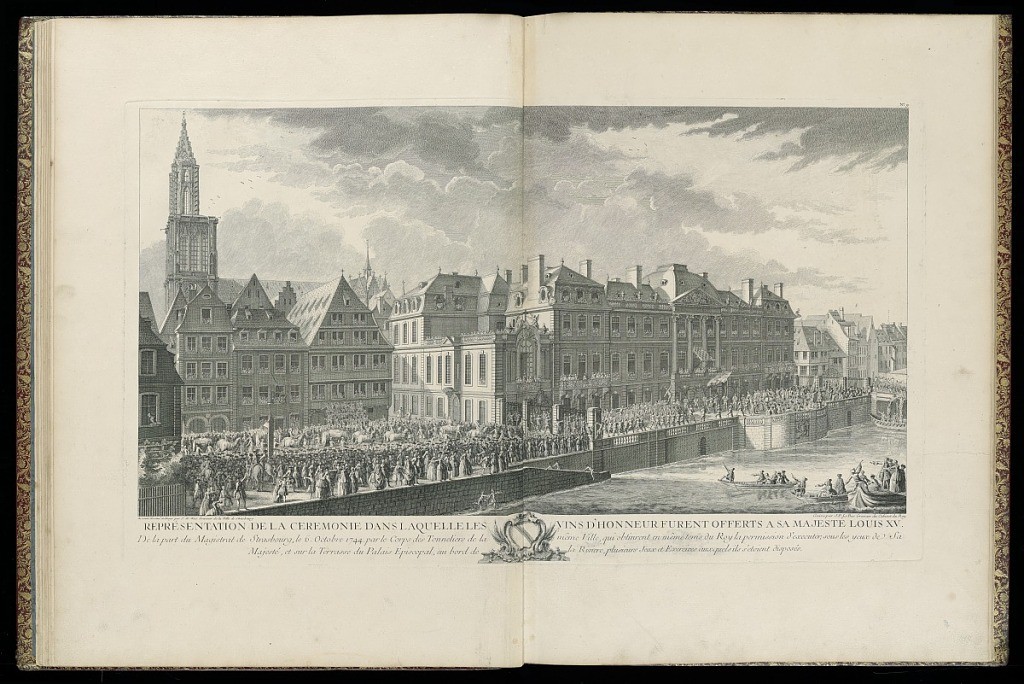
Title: REPRÉSENTATION DE LA CEREMONIE DANS LAQUELLE LES VINS D’HONNEUR FURENT OFFERTS A SA MAJESTÉ LOUIS XV
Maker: Johann Martin Weis, French, 1711 - 1751
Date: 1745
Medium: Etching and engraving on paper
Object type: Print
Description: Before the Episcopal Palace, festivities celebrating the offering of Wines of Honor to Louis XV. Horses pull barrels of wine toward palace gates along the river. Crowds of people on the streets and visible in the windows, along with groups of performers. The plate is titled, signed, numbered, and features the Strasbourg coat of arms.